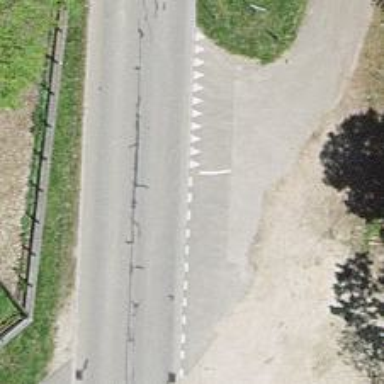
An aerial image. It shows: Road with "give way" sign.